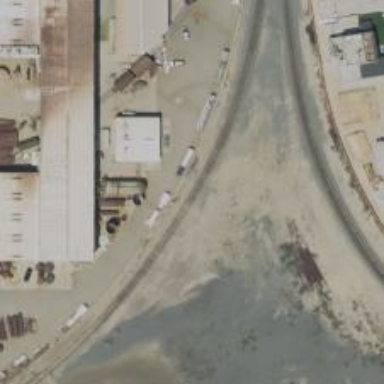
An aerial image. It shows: Rail spur service.